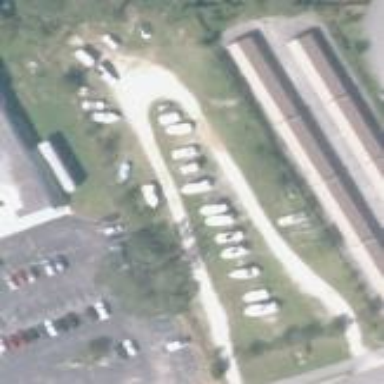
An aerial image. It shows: Boat storage facility.